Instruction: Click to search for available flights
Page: home
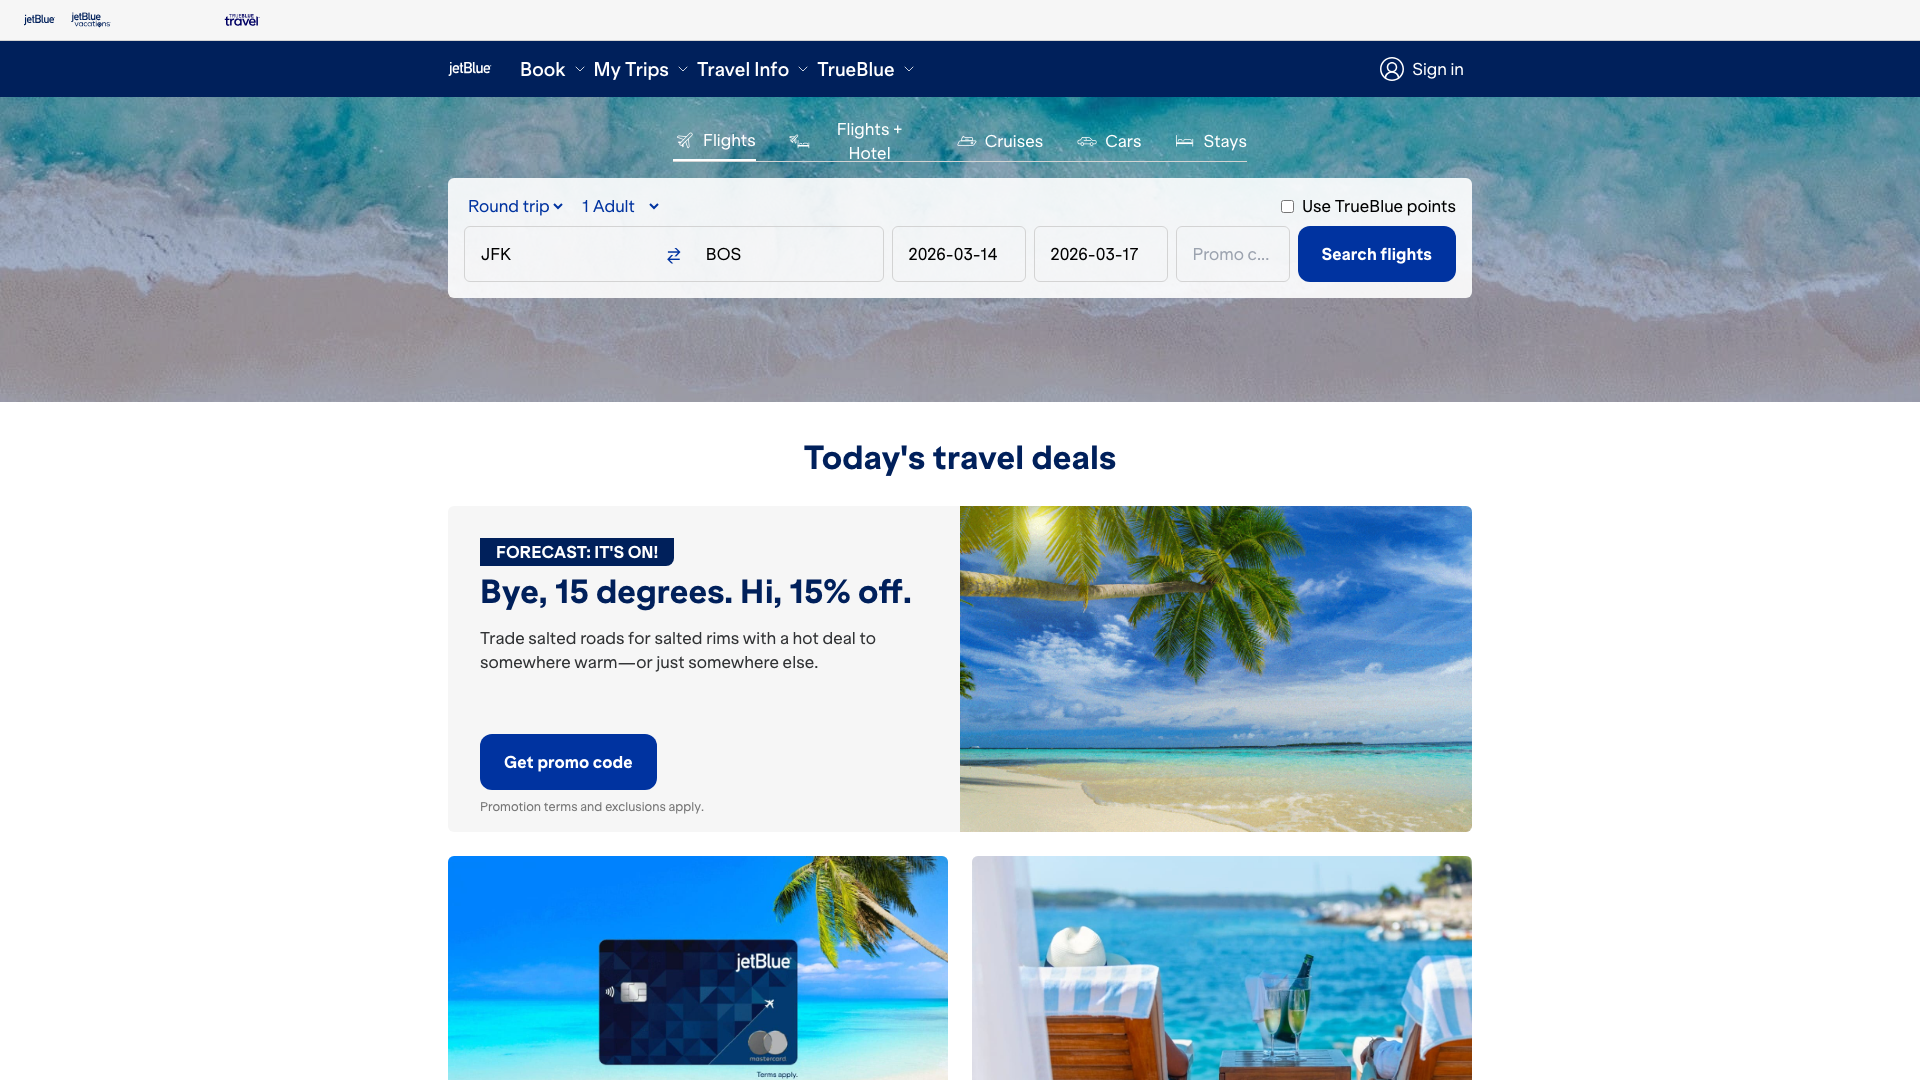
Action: click